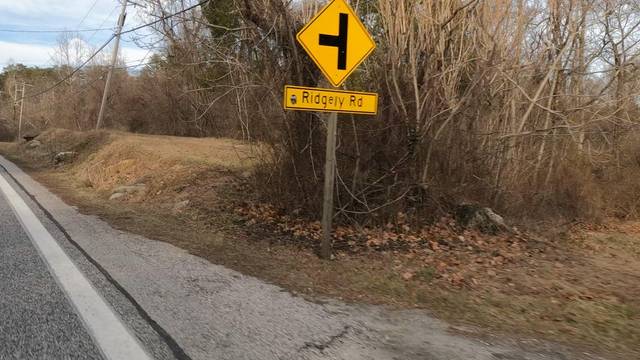
Region: United States
Coordinates: 39.433, -76.597